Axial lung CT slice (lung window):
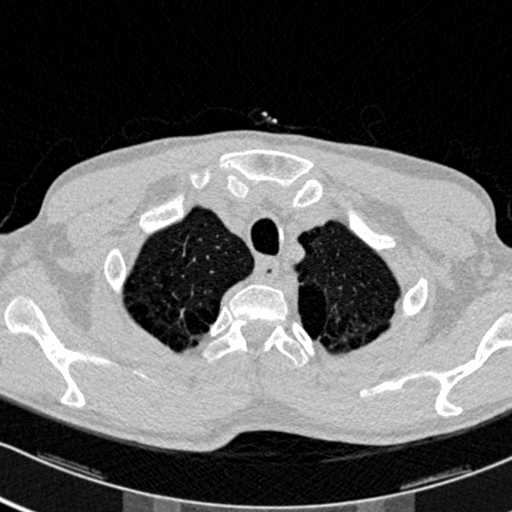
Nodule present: no